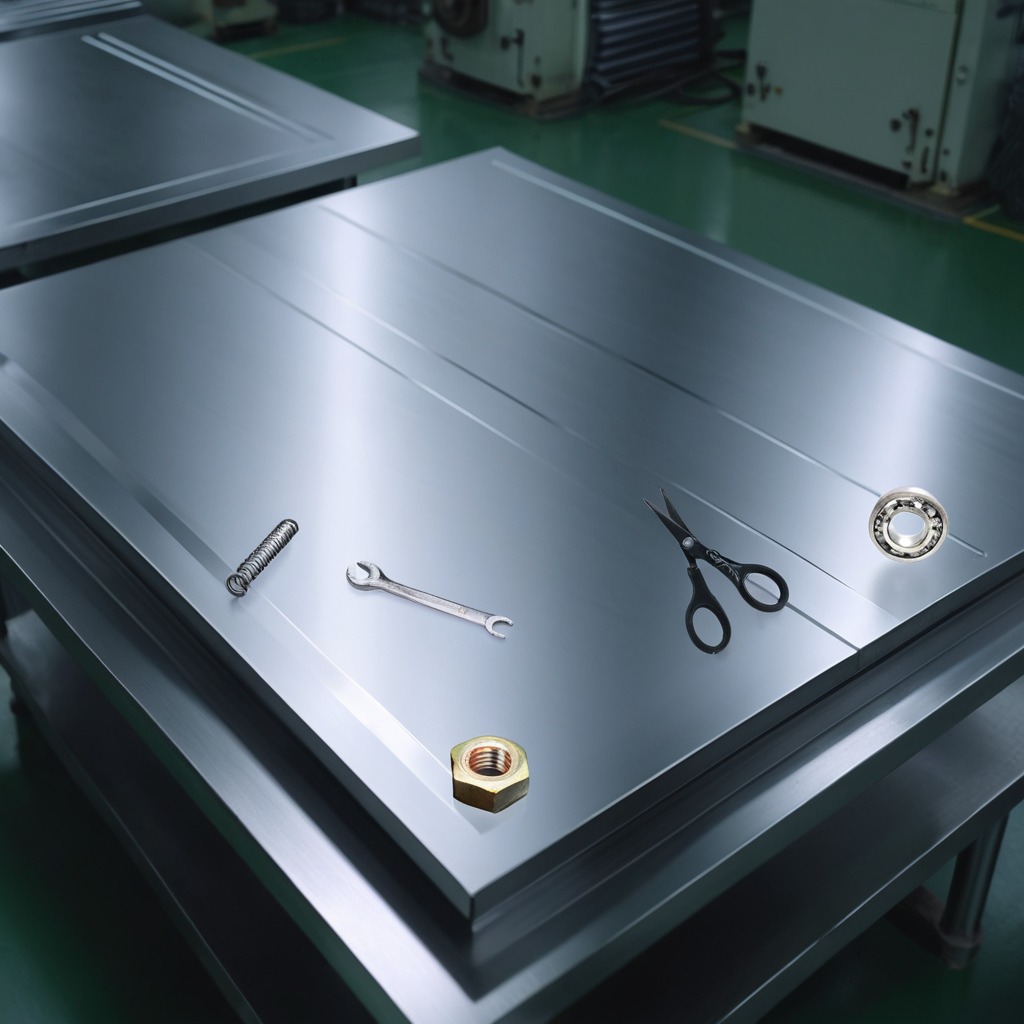
A metal ball bearing, a coiled metal spring, a metal nut, a pair of scissors, and a wrench are lying on the metal table.